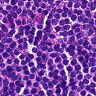
Metastatic tissue present: no